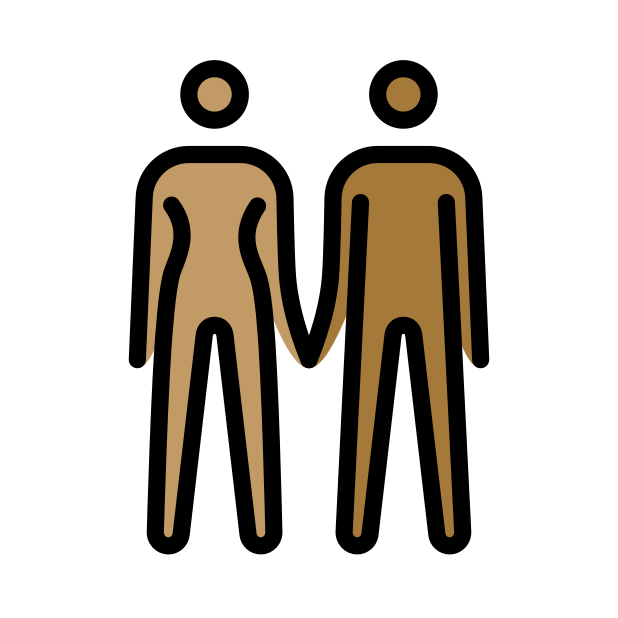
woman and man holding hands: medium skin tone, medium-dark skin tone